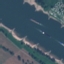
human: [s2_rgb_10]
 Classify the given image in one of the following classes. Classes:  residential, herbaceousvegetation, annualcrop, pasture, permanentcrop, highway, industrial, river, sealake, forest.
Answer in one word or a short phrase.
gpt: River